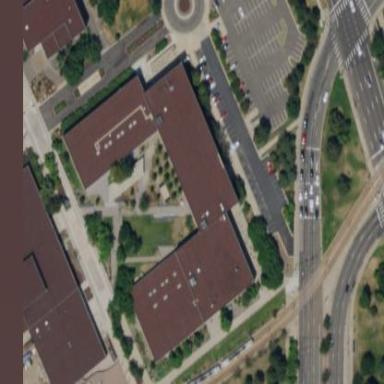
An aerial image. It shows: Part of building.